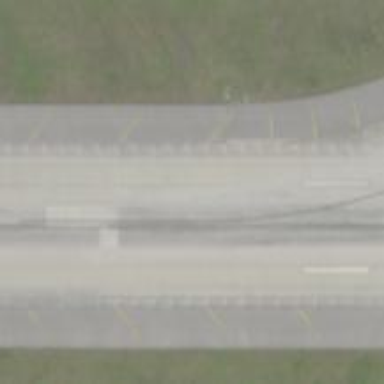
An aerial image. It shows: Asphalt runway at the airport.